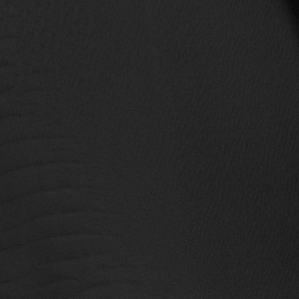
Label: non_frost